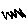
Label: zigzag